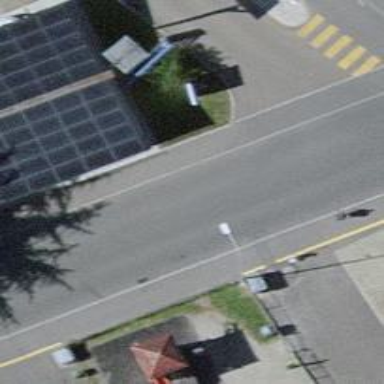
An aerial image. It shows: Sidewalk.